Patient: sex M, age 72
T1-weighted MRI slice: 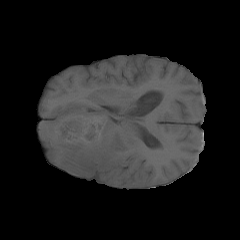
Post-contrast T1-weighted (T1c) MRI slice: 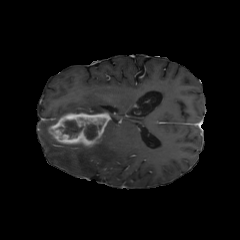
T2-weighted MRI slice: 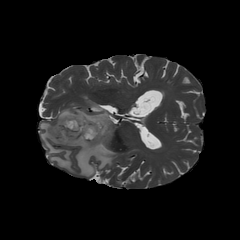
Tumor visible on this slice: yes
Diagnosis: Glioblastoma, IDH-wildtype
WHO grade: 4